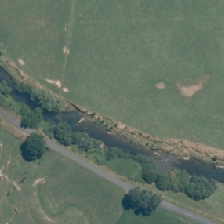
Land cover: deciduous_hardwood